Question: I'm creating a simple html and svg videogame.
In <URL> I asked about how to do nested elements where the outer one is tilted backwards around the x axis, and the inner one is tilted forward.

<URL>. Why and is there some other way to achieve this effect?
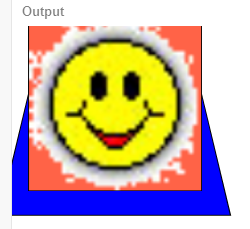
Answer: SVG has no support for 3D transforms. You can transform the whole SVG (the browser renders it to an image first) but not the individual elements.
'''
<div id="outer">
<svg id="inner" width="500" height="500">
<image x="20" y="90" width="200" height="200" xlink:href='http://www.w3schools.com/html/smiley.gif' />
</svg>
</div>
'''
<URL>